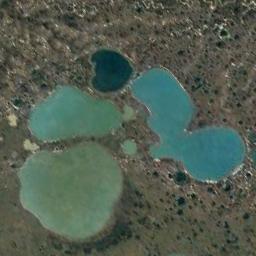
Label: lake